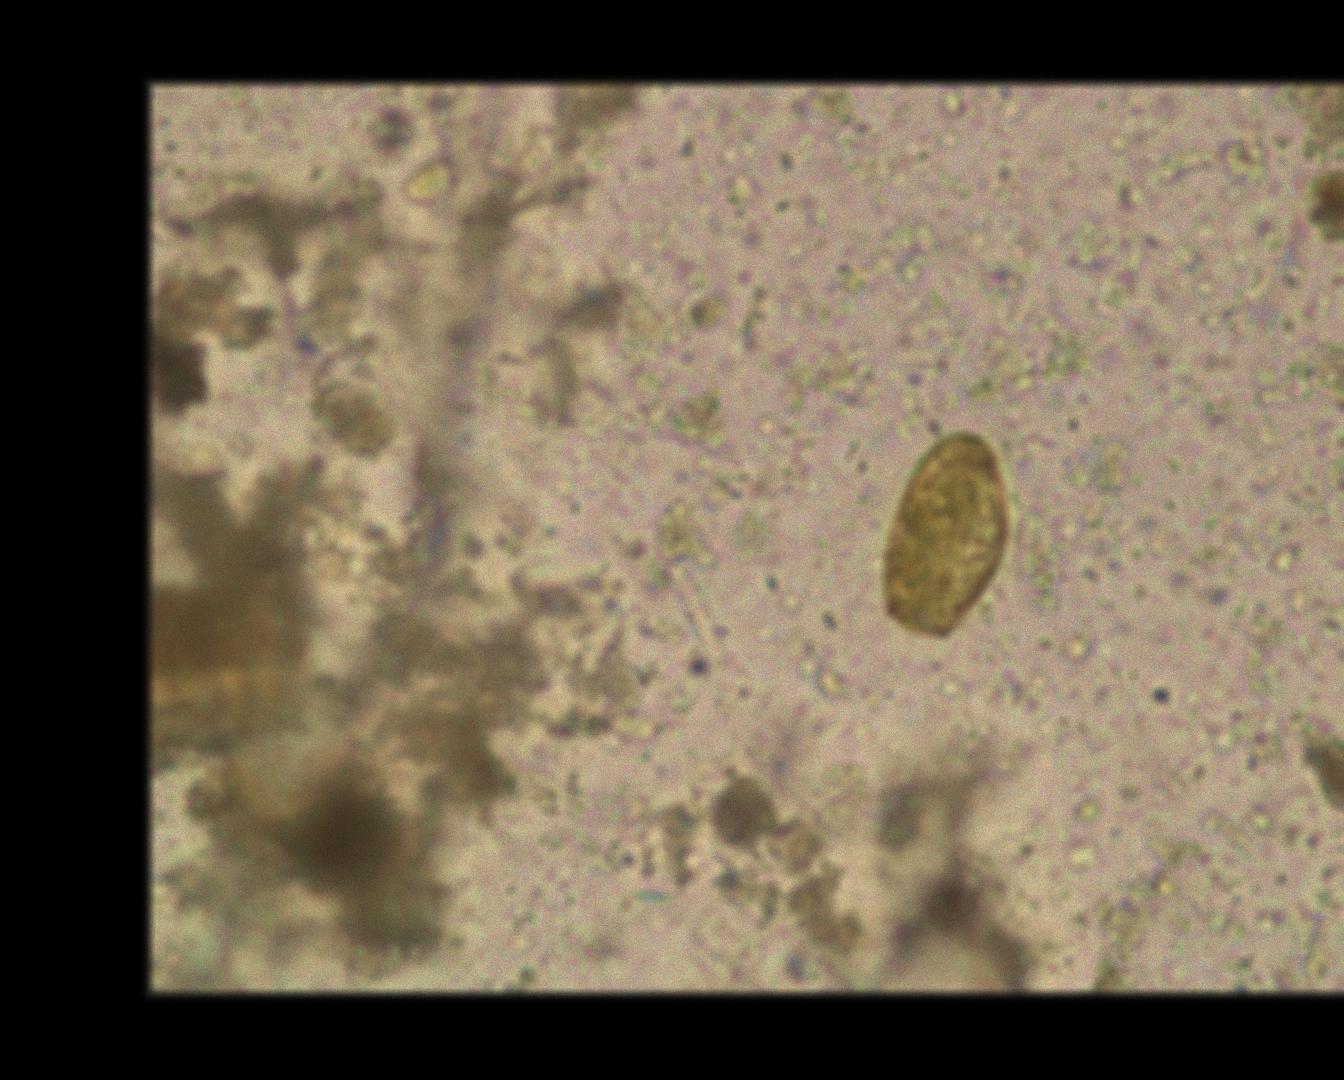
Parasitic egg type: Paragonimus spp